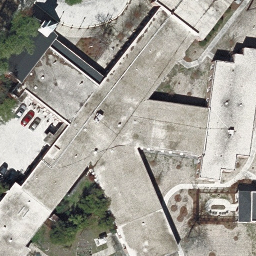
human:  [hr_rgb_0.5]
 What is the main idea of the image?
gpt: buildings